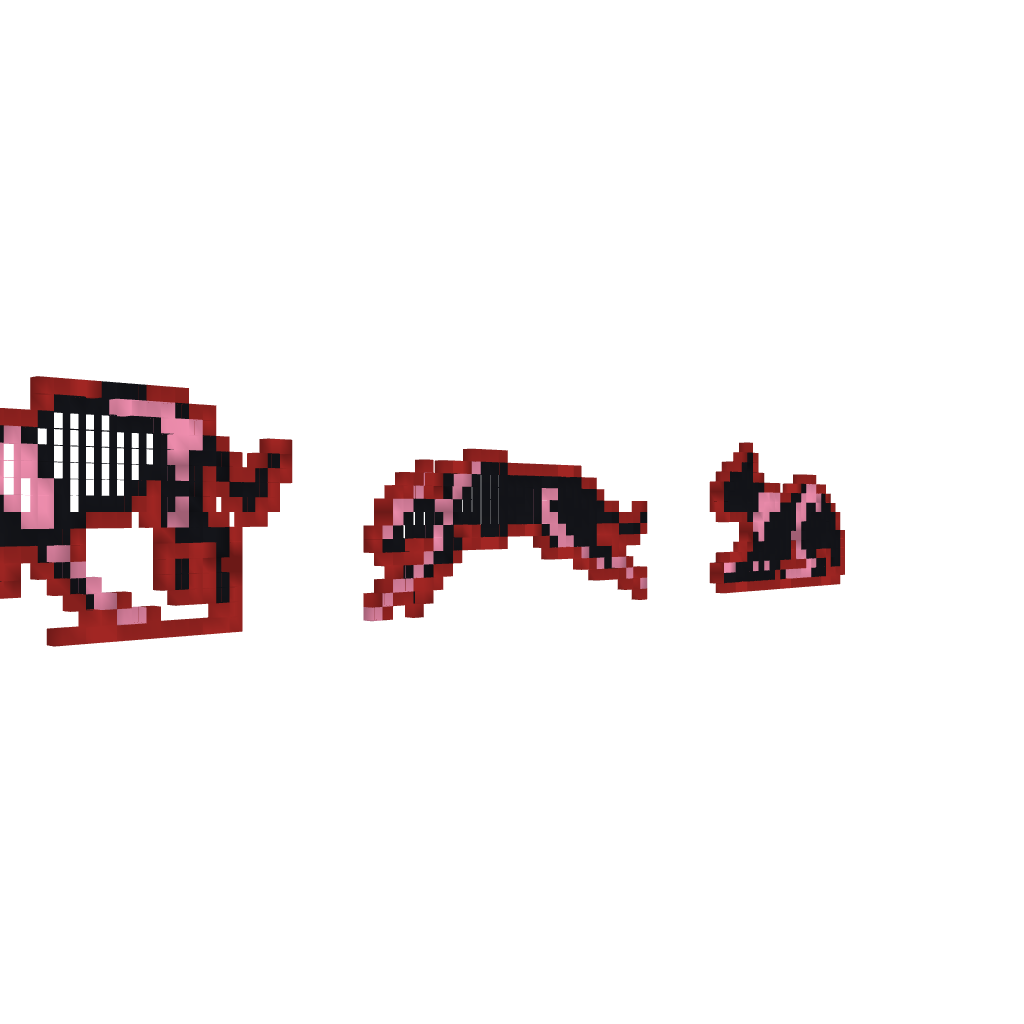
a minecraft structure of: Panther from Castlevania 1